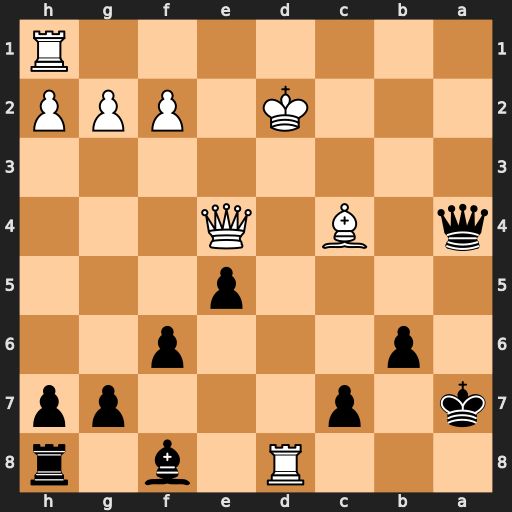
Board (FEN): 3R1b1r/k1p3pp/1p3p2/4p3/q1B1Q3/8/3K1PPP/7R
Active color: b
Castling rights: -
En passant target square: -
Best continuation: Bb4+ Ke2 Rxd8